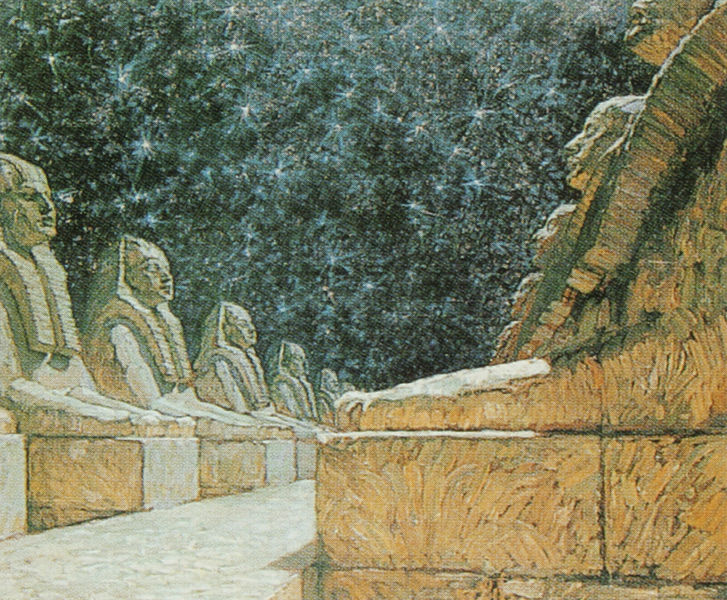
Titel: Der Weg der Stille
Künstler: Frantiszek Kupka
Standort: Prag
Institution: Národni Galerie
Schlagwörter: blau, dunkel, gemälde, himmel, kopf, körper, schatten, weiß, aquarell, gelb, grün, impressionismus, ocker, hell, hut, köpfe, licht, marmor, mund, nacht, nase, schwarz, strasse, eis, schnee, weg, beige, haube, symbolismus, alt, gesichter, mütze, augen, gesicht, kragen, mensch, silber, stein, steine, auge, haare, sitzend, leuchte, beine, bein, perspektive, abstrakt, allee, pfoten, plastik, leuchten, katze, fugen, fuss, strahlen, geschnitten, sterne, reihe, reihen, skulpturen, löwen, quader, tierkörper, wächter, gelegt, könige, löwe, kopfschmuck, majestätisch, lebensreform, sphinx, ägyptisch, ägypten, ewigkeit, tatze, blöcke, kairo, sphingen, pyramiden, pharao, arnauld pierre, cosmos, etoiles, ewig, kupka, köfpe, menschenhaupt, pharaonen, sandsteinblöcke, sphinxen, spinx, sternhimmel